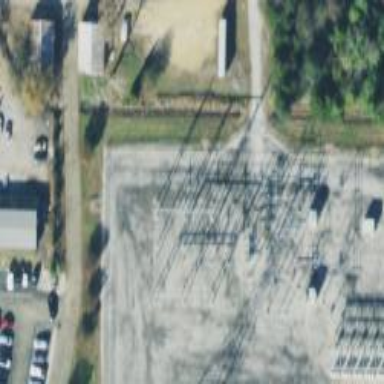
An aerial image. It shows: Distribution substation surrounded by fence.